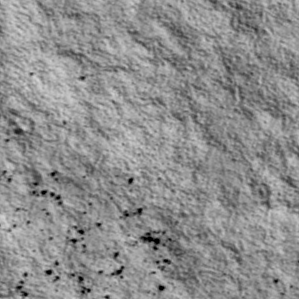
Label: non_frost